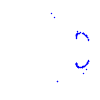
Particle: proton